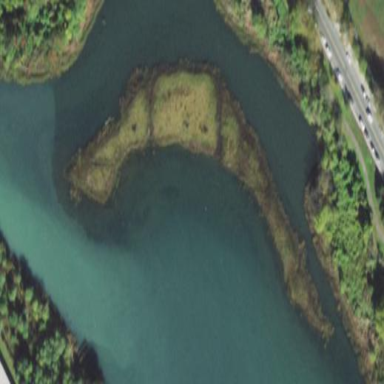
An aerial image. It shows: Islet in wet meadow natural wetland area.